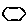
Label: hexagon